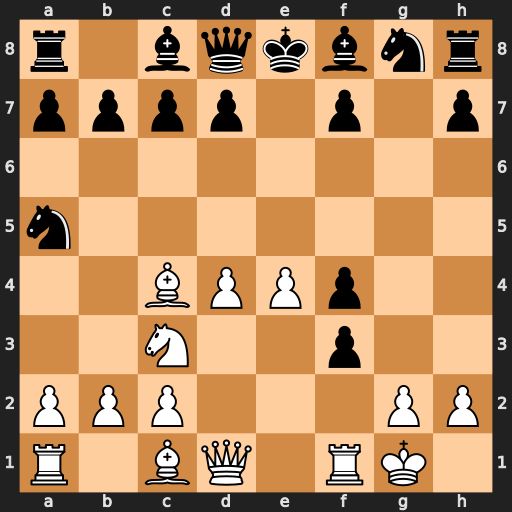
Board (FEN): r1bqkbnr/pppp1p1p/8/n7/2BPPp2/2N2p2/PPP3PP/R1BQ1RK1
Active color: w
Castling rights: kq
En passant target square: -
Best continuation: Bxf7+